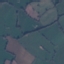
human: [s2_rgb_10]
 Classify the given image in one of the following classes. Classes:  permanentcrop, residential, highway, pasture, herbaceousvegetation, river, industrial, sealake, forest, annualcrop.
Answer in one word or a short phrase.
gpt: Pasture